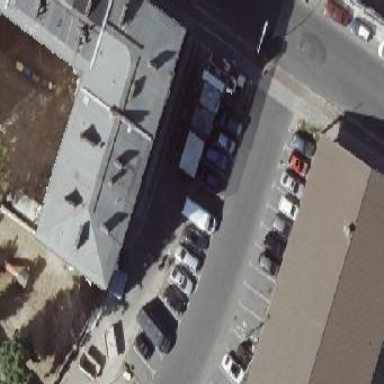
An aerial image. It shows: Regular parking space.